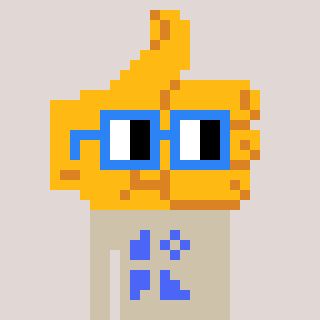
a pixel art character with square blue glasses, a thumbsup-shaped head and a bege-colored body on a warm background